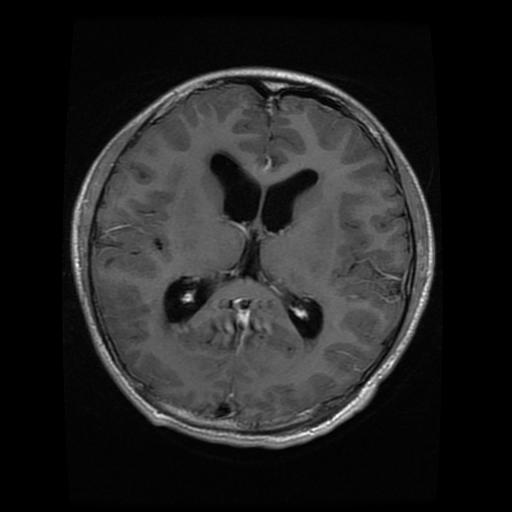
Label: glioma